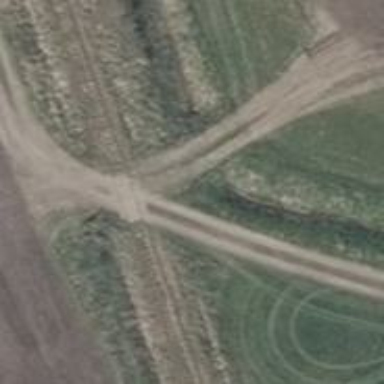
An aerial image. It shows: Level crossing with saltire marking.